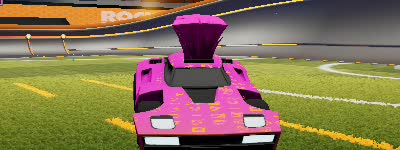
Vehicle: breakout